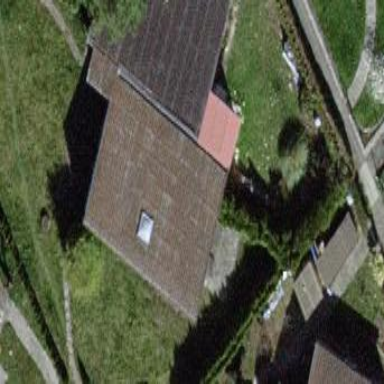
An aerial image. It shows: Semi-detached house.